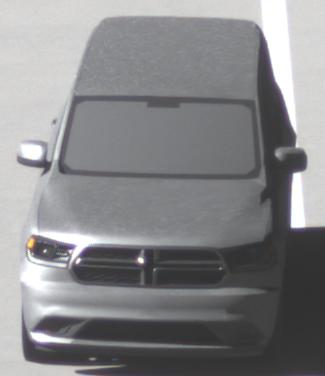
Make: Dodge
Model: Durango
Detailed model: Gen. 3
Model produced from: 2010
Doors: 5
Color: white
Road condition: dry road
Daytime: morning or afternoon
Contrast: high contrast